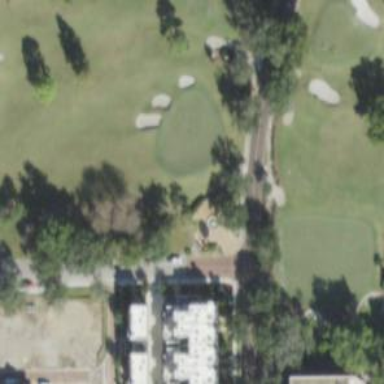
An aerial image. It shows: View of golf hole.